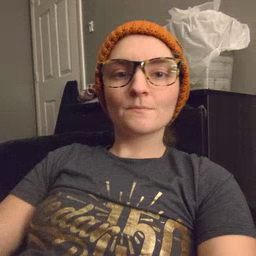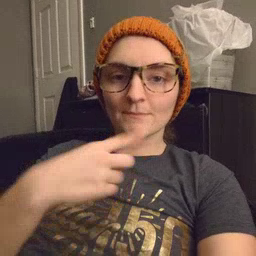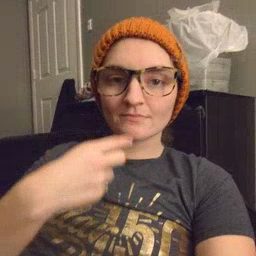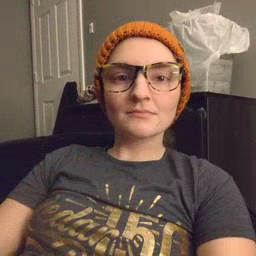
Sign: mouth